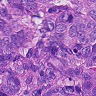
Metastatic tissue present: yes